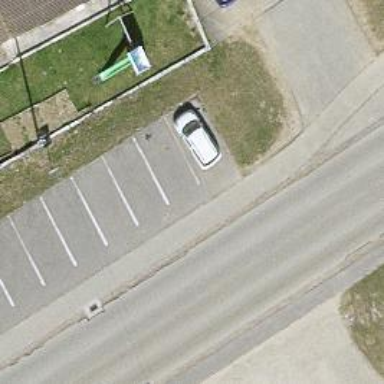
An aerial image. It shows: Asphalt sidewalk along the footway.